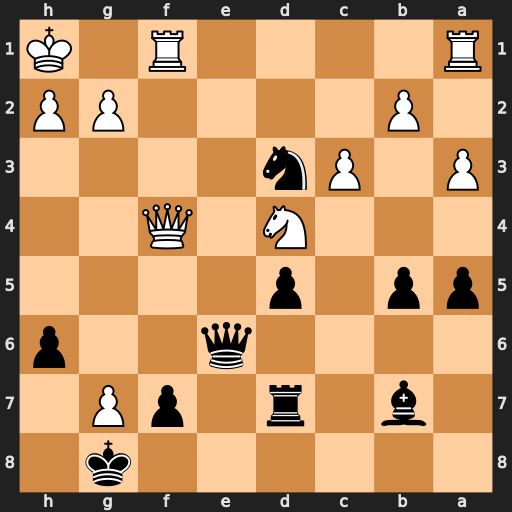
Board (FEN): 6k1/1b1r1pP1/4q2p/pp1p4/3N1Q2/P1Pn4/1P4PP/R4R1K
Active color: b
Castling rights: -
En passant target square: -
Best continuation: Nxf4 Nxe6 Nxe6